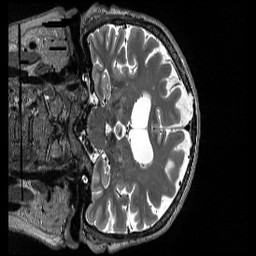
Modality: T2w
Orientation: coronal
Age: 67
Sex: female
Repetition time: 3.2 s
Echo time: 0.563 s